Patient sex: M
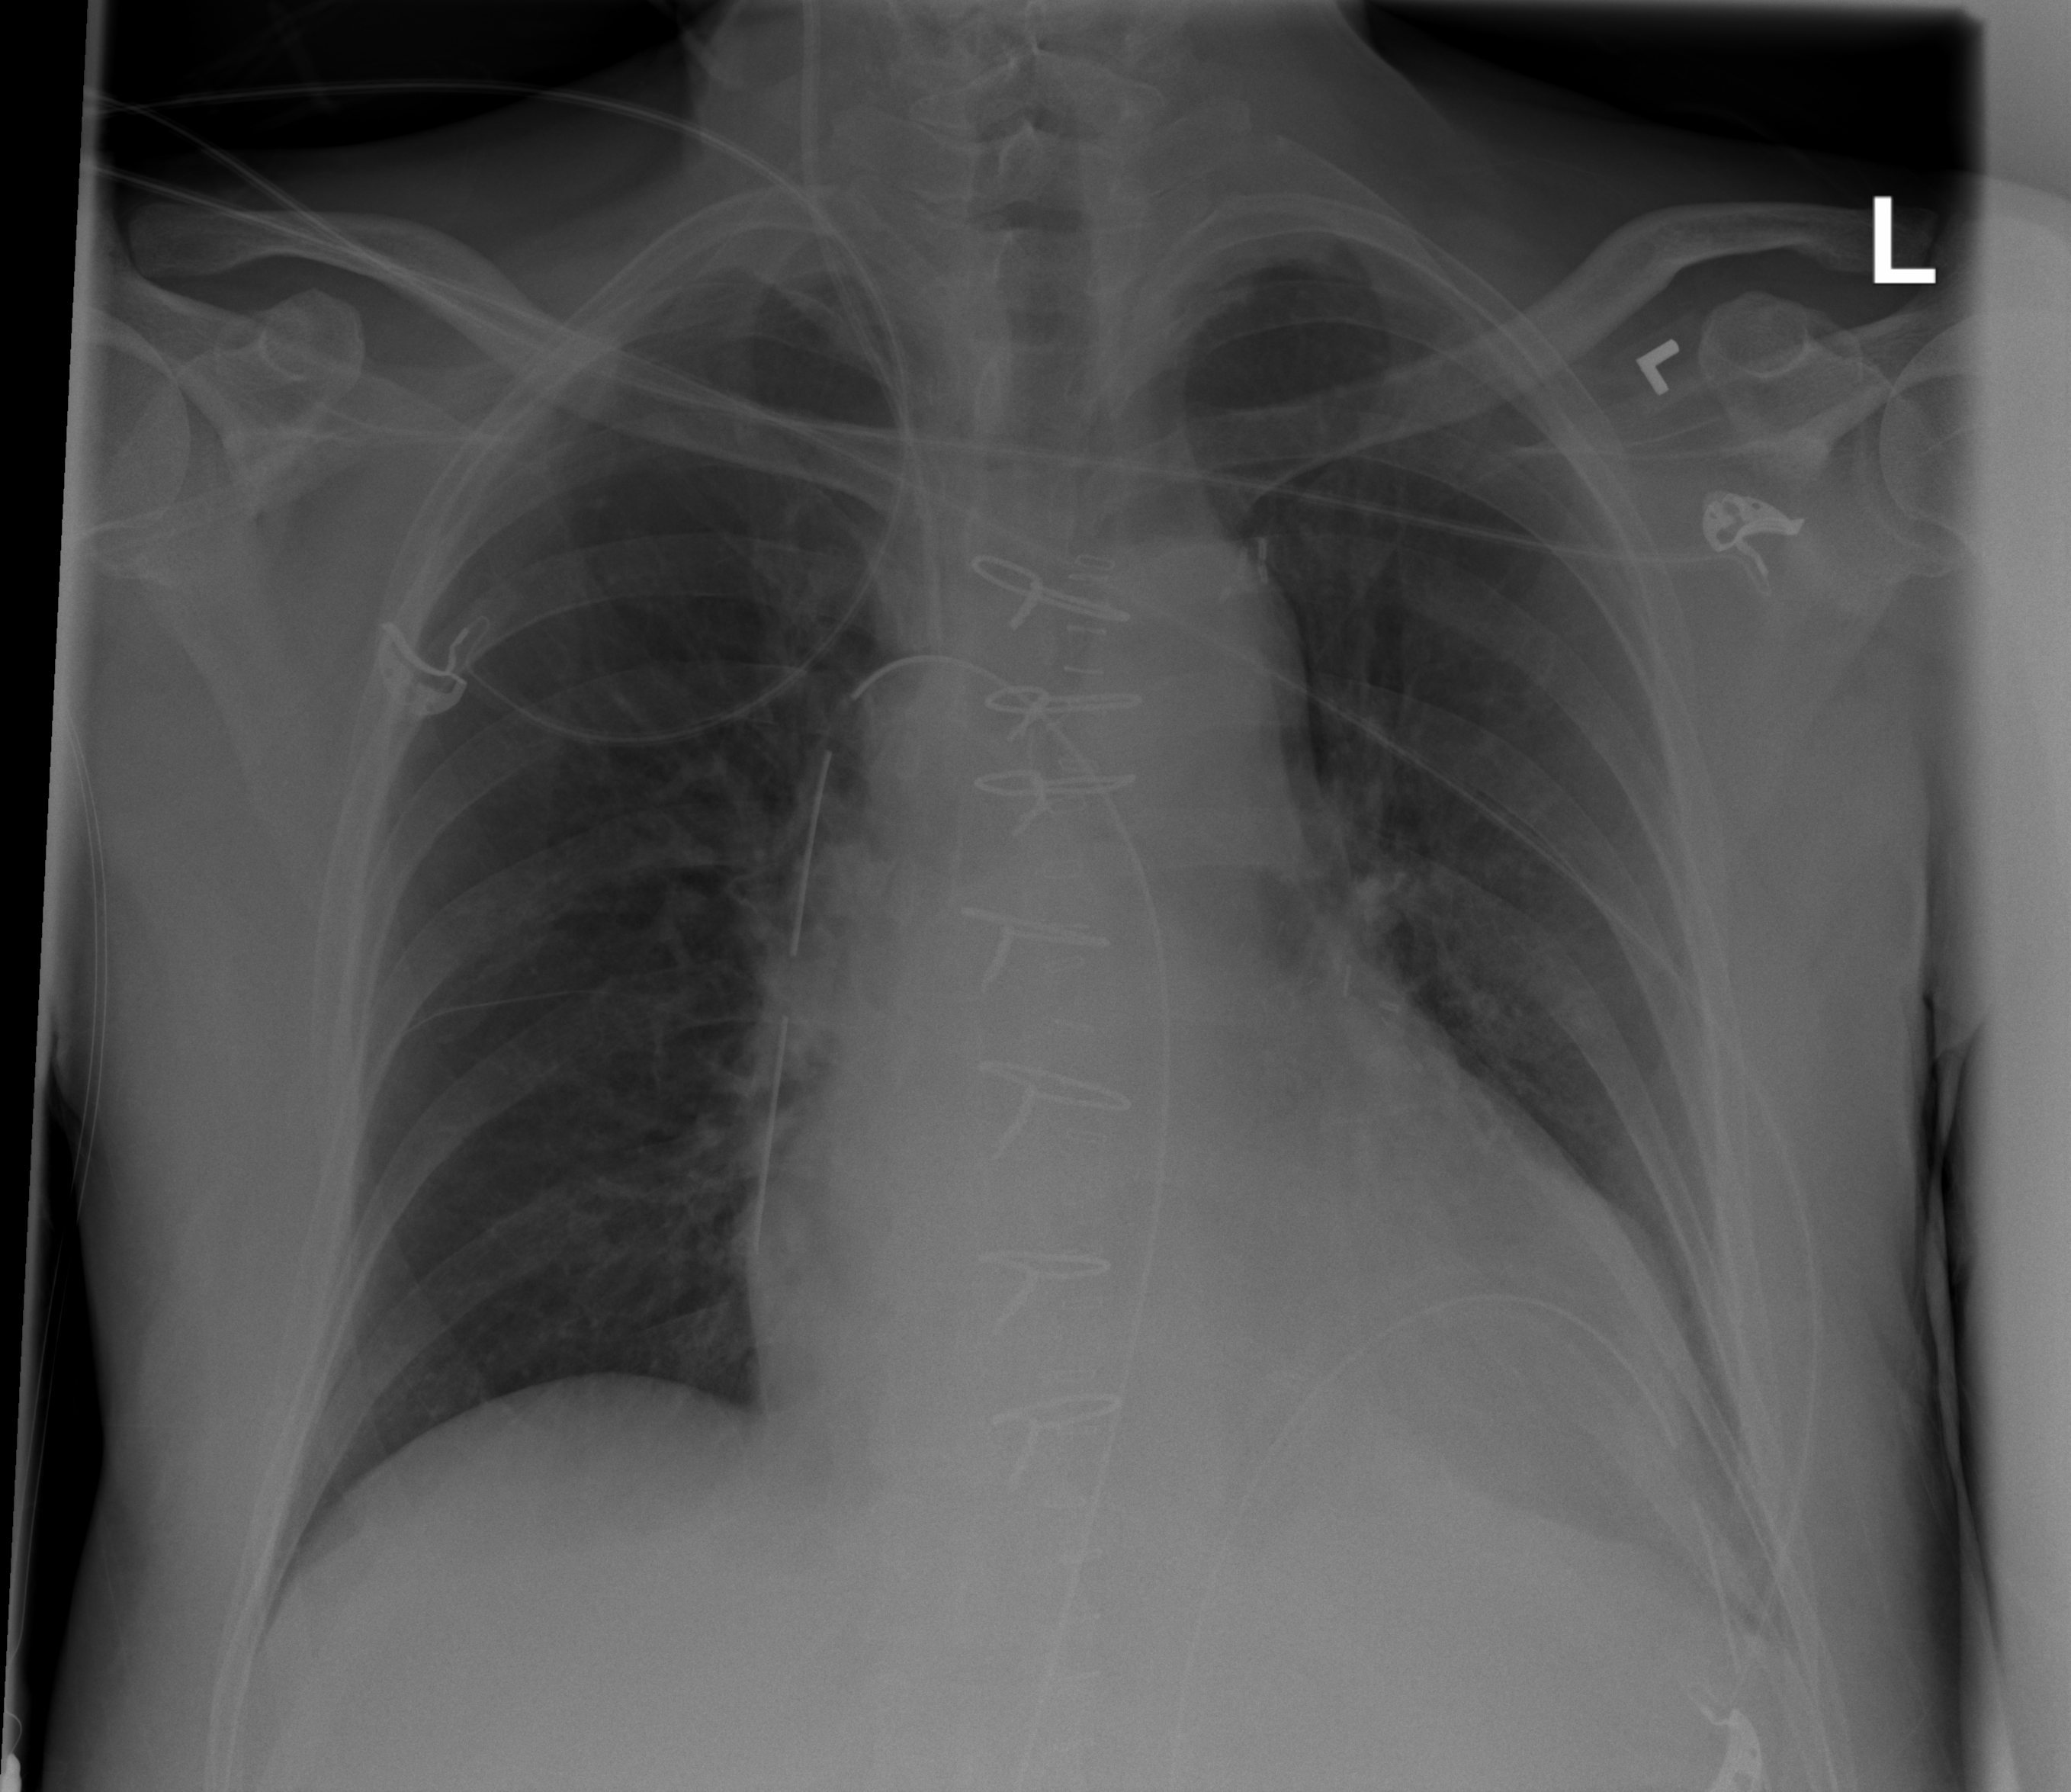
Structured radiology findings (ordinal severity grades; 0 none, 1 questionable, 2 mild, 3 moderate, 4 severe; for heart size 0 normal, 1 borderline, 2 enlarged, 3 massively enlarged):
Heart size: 2
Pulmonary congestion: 2
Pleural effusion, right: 0
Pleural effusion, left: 2
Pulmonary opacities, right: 0
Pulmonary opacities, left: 0
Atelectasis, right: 0
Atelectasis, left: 2